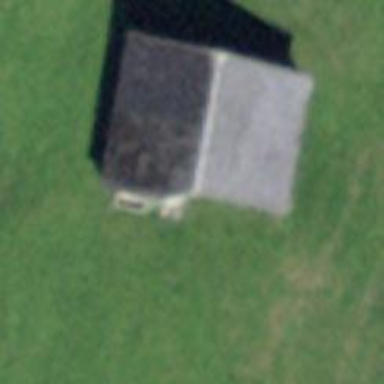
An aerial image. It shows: Barn.